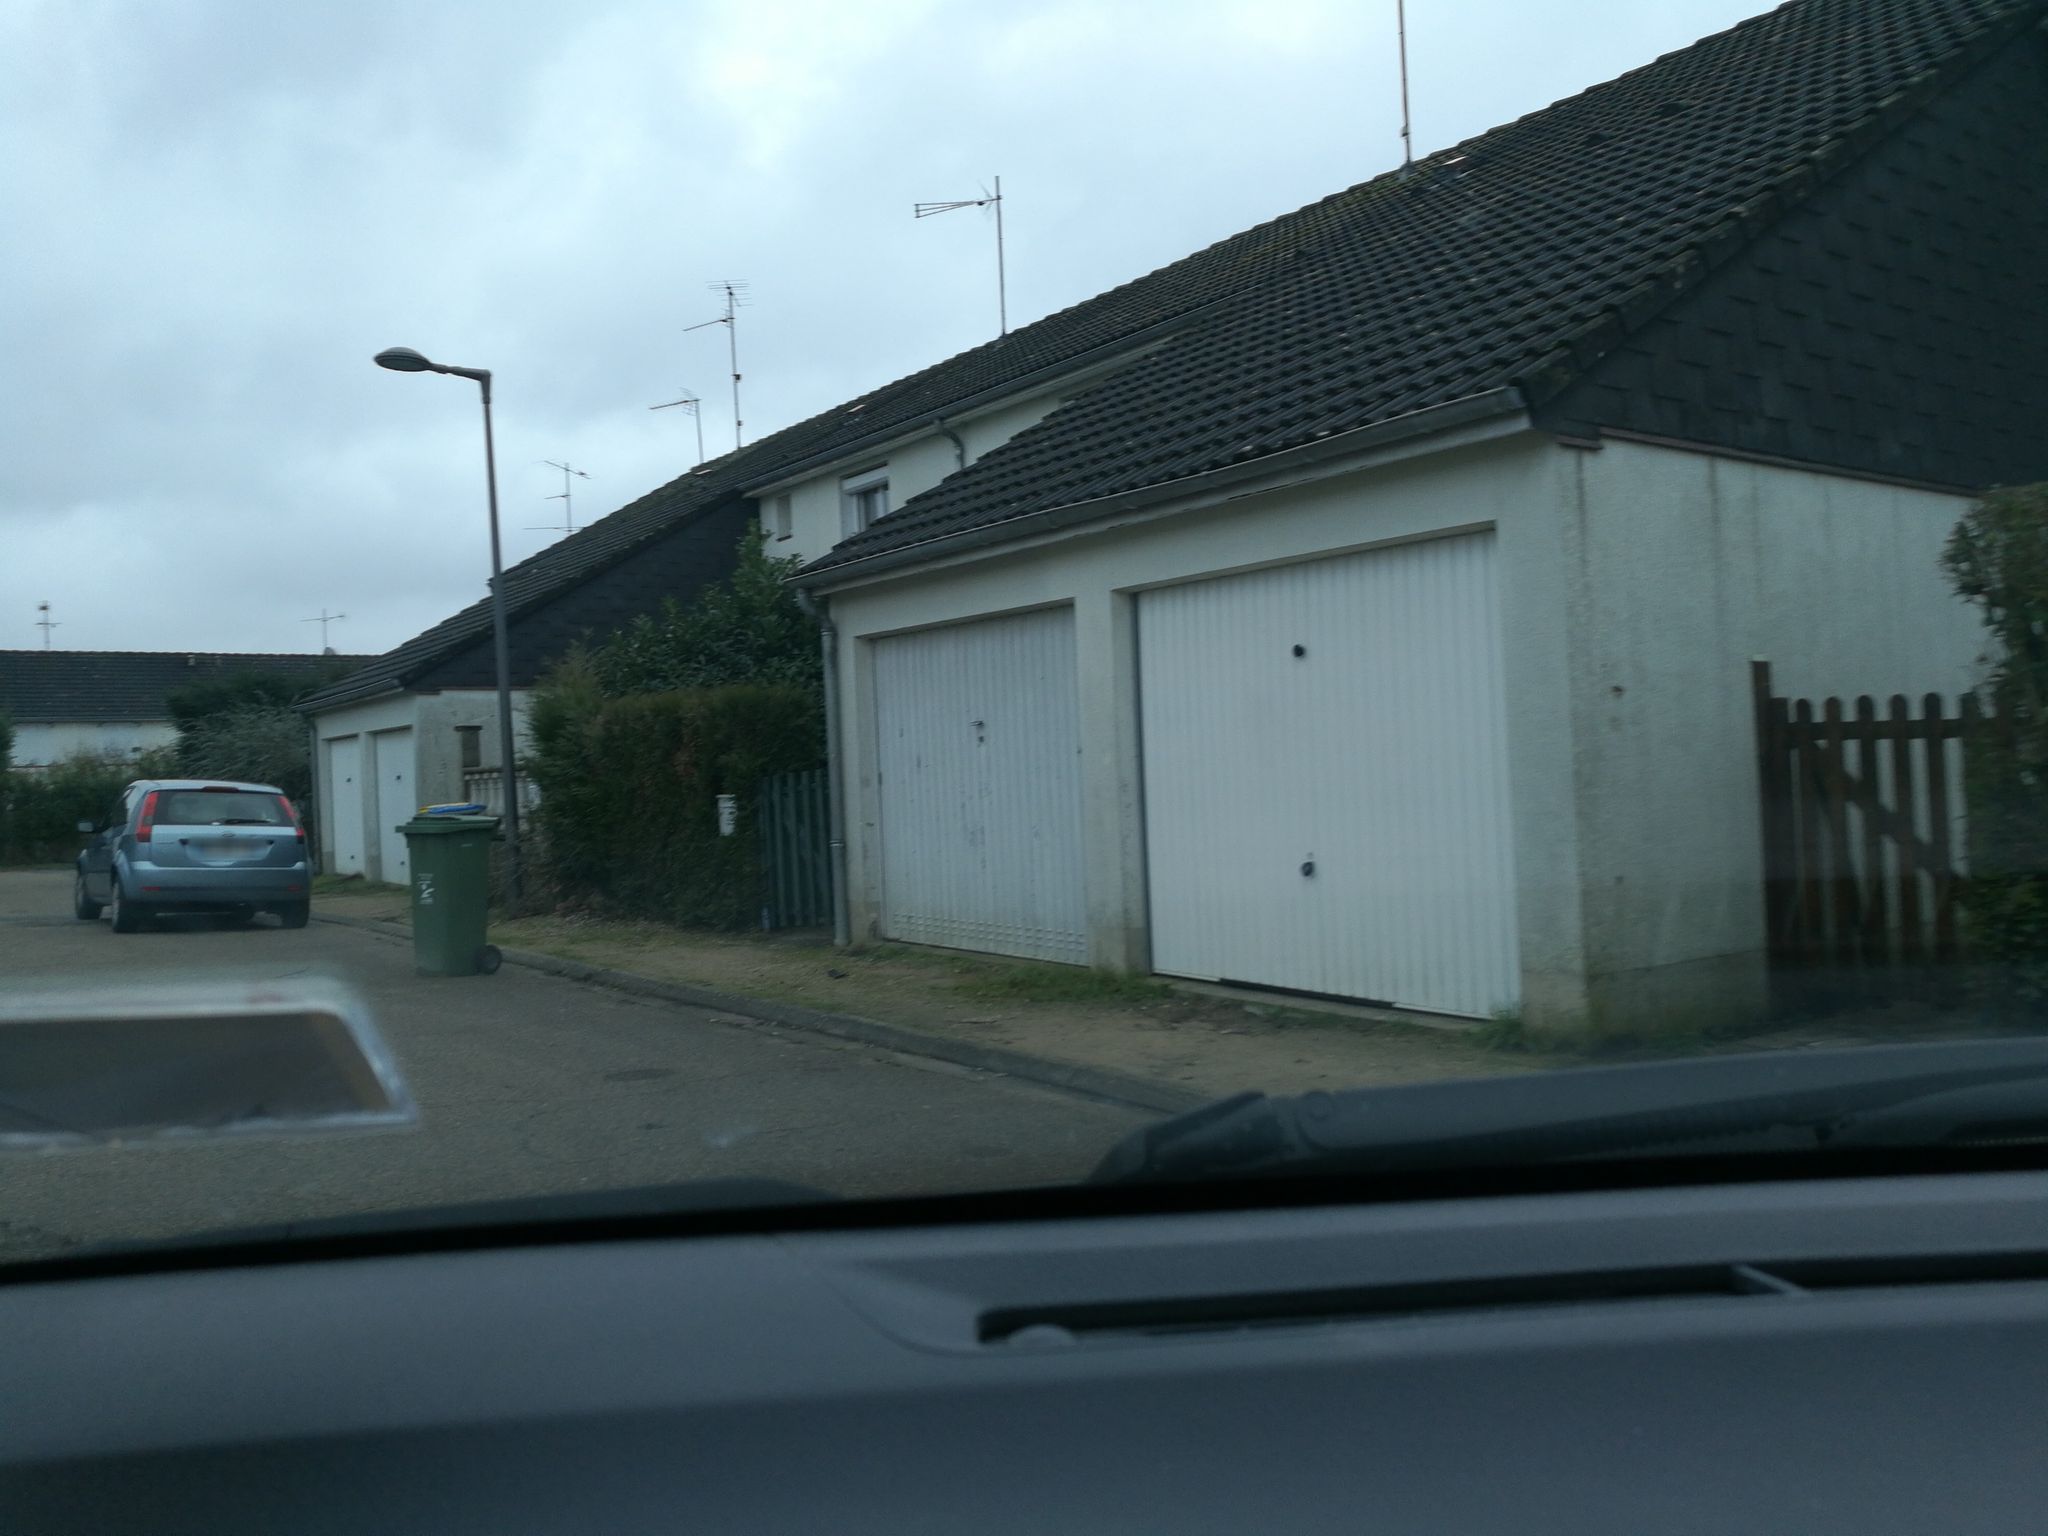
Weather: snowy
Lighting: day
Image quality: good
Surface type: driving surface
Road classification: residential, footway, path
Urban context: urban centre
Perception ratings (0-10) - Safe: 3.8, Lively: 2.97, Beautiful: 3.06, Boring: 5.21, Depressing: 5.68, Wealthy: 0.21